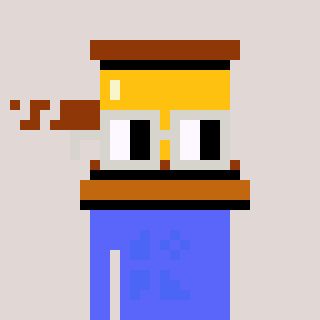
a pixel art character with square light gray glasses, a gavel-shaped head and a purple-colored body on a warm background